Question: I'm trying to implement a MapView using the osmdroid library.
However at the moment the furthest I seem to be able to zoom in isn't sufficient enough for my purposes.
'''
@Override
protected void onCreate(Bundle savedInstanceState) {
super.onCreate(savedInstanceState);
// Setup map view:
mapView = new MapView(this, 256);
setContentView(mapView);
// Parse parameters
Intent intent = getIntent();
center = intent.getDoubleArrayExtra(INITIAL_CENTER);
multiTouch = intent.getBooleanExtra(MULTI_TOUCH, DEFAULT_MULTI_TOUCH);
zoomButtons = intent.getBooleanExtra(ZOOM_BUTTONS, DEFAULT_ZOOM_BUTTONS);
zoomLevel = intent.getIntExtra(ZOOM_LEVEL, DEFAULT_ZOOM_LEVEL);
if (center == null)
center = DEFAULT_INITIAL_CENTER;
// Applying parameters
mapView.setClickable(true);
mapView.setMultiTouchControls(multiTouch);
mapView.setBuiltInZoomControls(zoomButtons);
mapView.getController().setZoom(zoomLevel);
mapView.getController().setCenter(new GeoPoint(center[0], center[1]));
mapView.setTileSource(TileSourceFactory.MAPQUESTOSM);
mapView.setMaxZoomLevel(18);
// Show current location coordinates
Toast.makeText(
getApplicationContext(),
"Latitude: " + center[0] + "
" +
"Longitude: " + center[1],
Toast.LENGTH_LONG).show();
// Offline maps:
mapView.setUseDataConnection(true);
}
'''

Is there anyway to zoom in further (I've already tried setting zoom level to 18)?
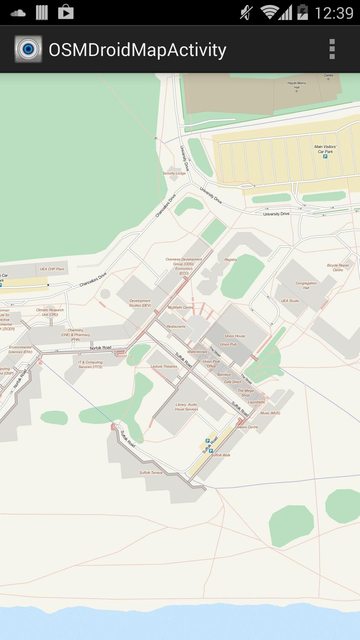
Answer: The maximum zoom level is determined by the tile source that you are using. If you are using one of the provided online tile sources like MAPNIK, then the max zoom level is set to 18 because that is the max zoom level that the tile source creates tiles for. If you want to zoom in further then you need to use a tile source that provides higher zoom level tiles.
If you simply want to override the max zoom level regardless of the tile source's zoom level then you can simply call:
'''
mapView.setMaxZoomLevel(19);
'''
to set the max zoom level to 19, but again the tile source may just not have tiles at that zoom level.